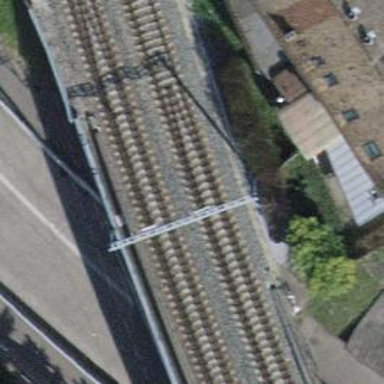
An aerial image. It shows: Single-track railway with electrified contact lines.